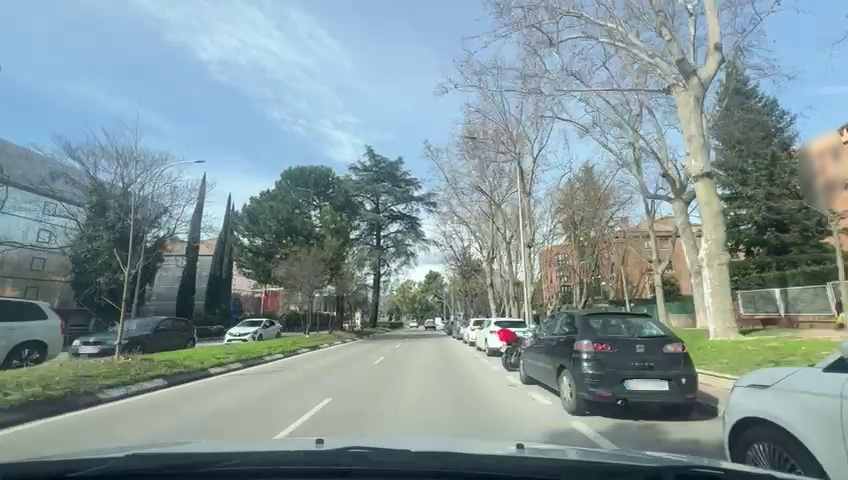
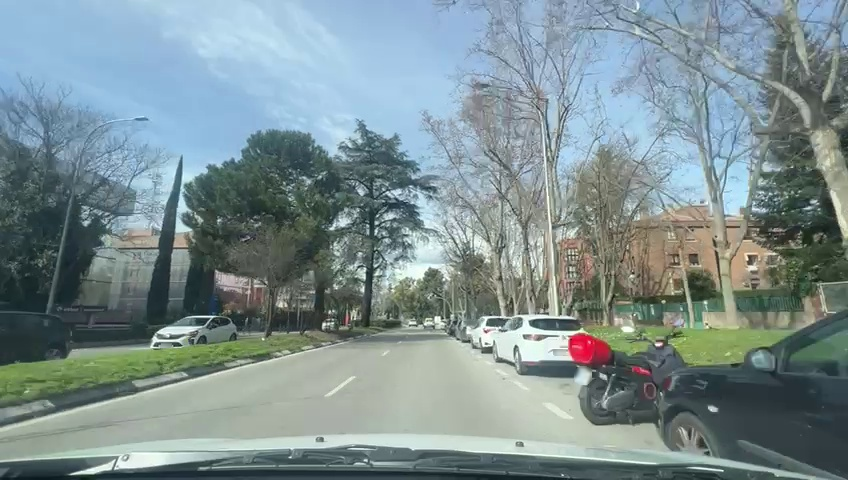
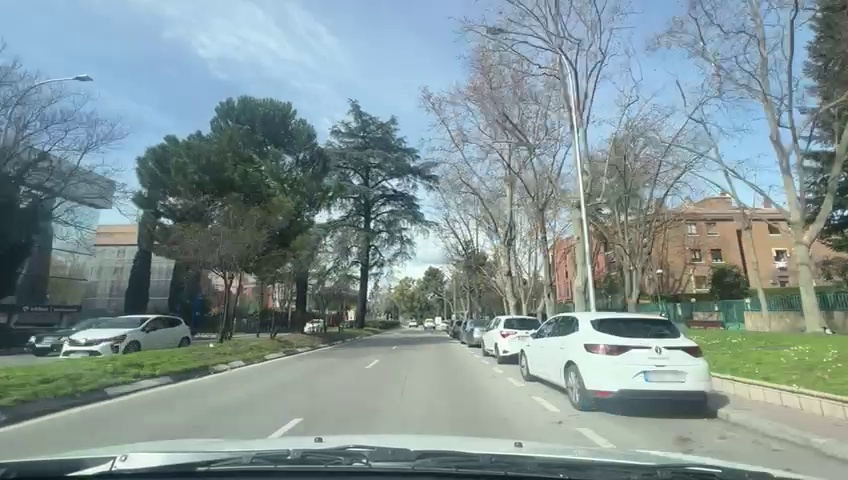
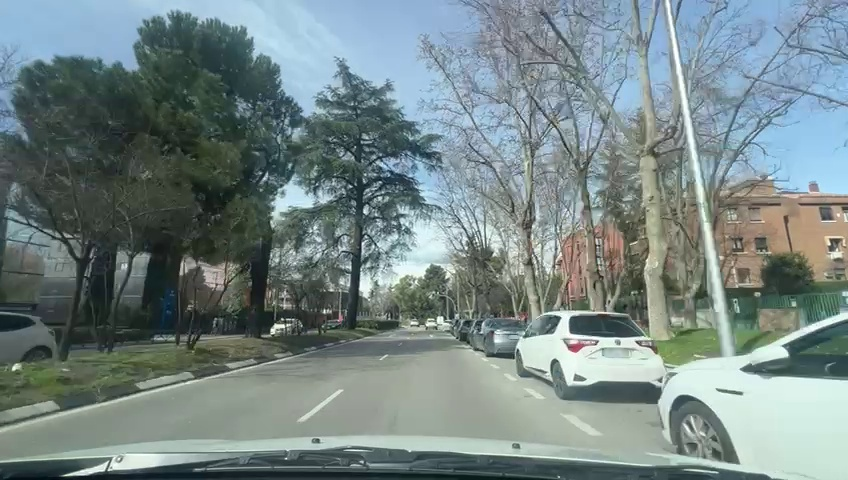
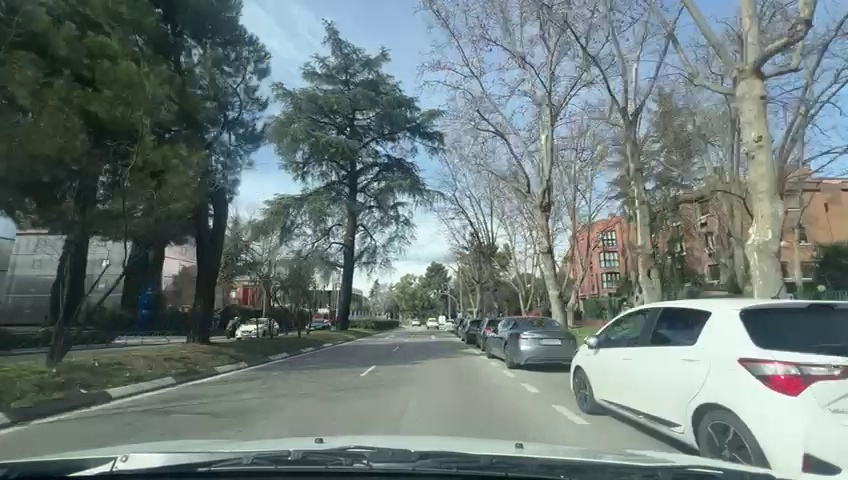
Situation: Lateral parked car
Question: Are vehicles present on the right side of the ego lane?
Answer: Yes
Reasoning: There are parked cars in the right side of the ego lane

Situation: Lateral parked car
Question: Are vehicles parked parallel or perpendicular to the roadway near the ego lane?
Answer: Yes
Reasoning: There are parked in parallel in the right of the ego car

Situation: Lateral parked car
Question: Does the environment indicate an urban road where curbside parking is permitted?
Answer: Yes
Reasoning: There are trees and buildings that clearly indicate a urban road where curbside parking is permitted

Situation: Lateral parked car
Question: Is the ego vehicle traveling in a middle lane with traffic lanes on both sides?
Answer: No
Reasoning: There are not traffic lanes on both side where vehicles are travelling just on in the right

Situation: Lateral parked car
Question: Are vehicles present on the left side of the ego lane?
Answer: No
Reasoning: There are no vehicles present on the left side of the ego lane